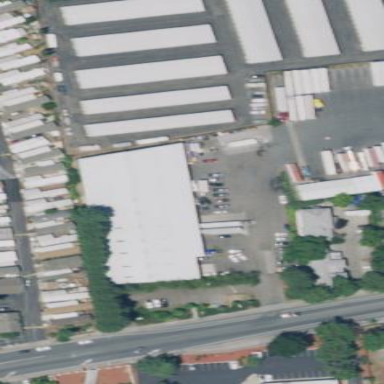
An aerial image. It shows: Commercial building.